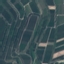
Land use / land cover class: PermanentCrop